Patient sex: M
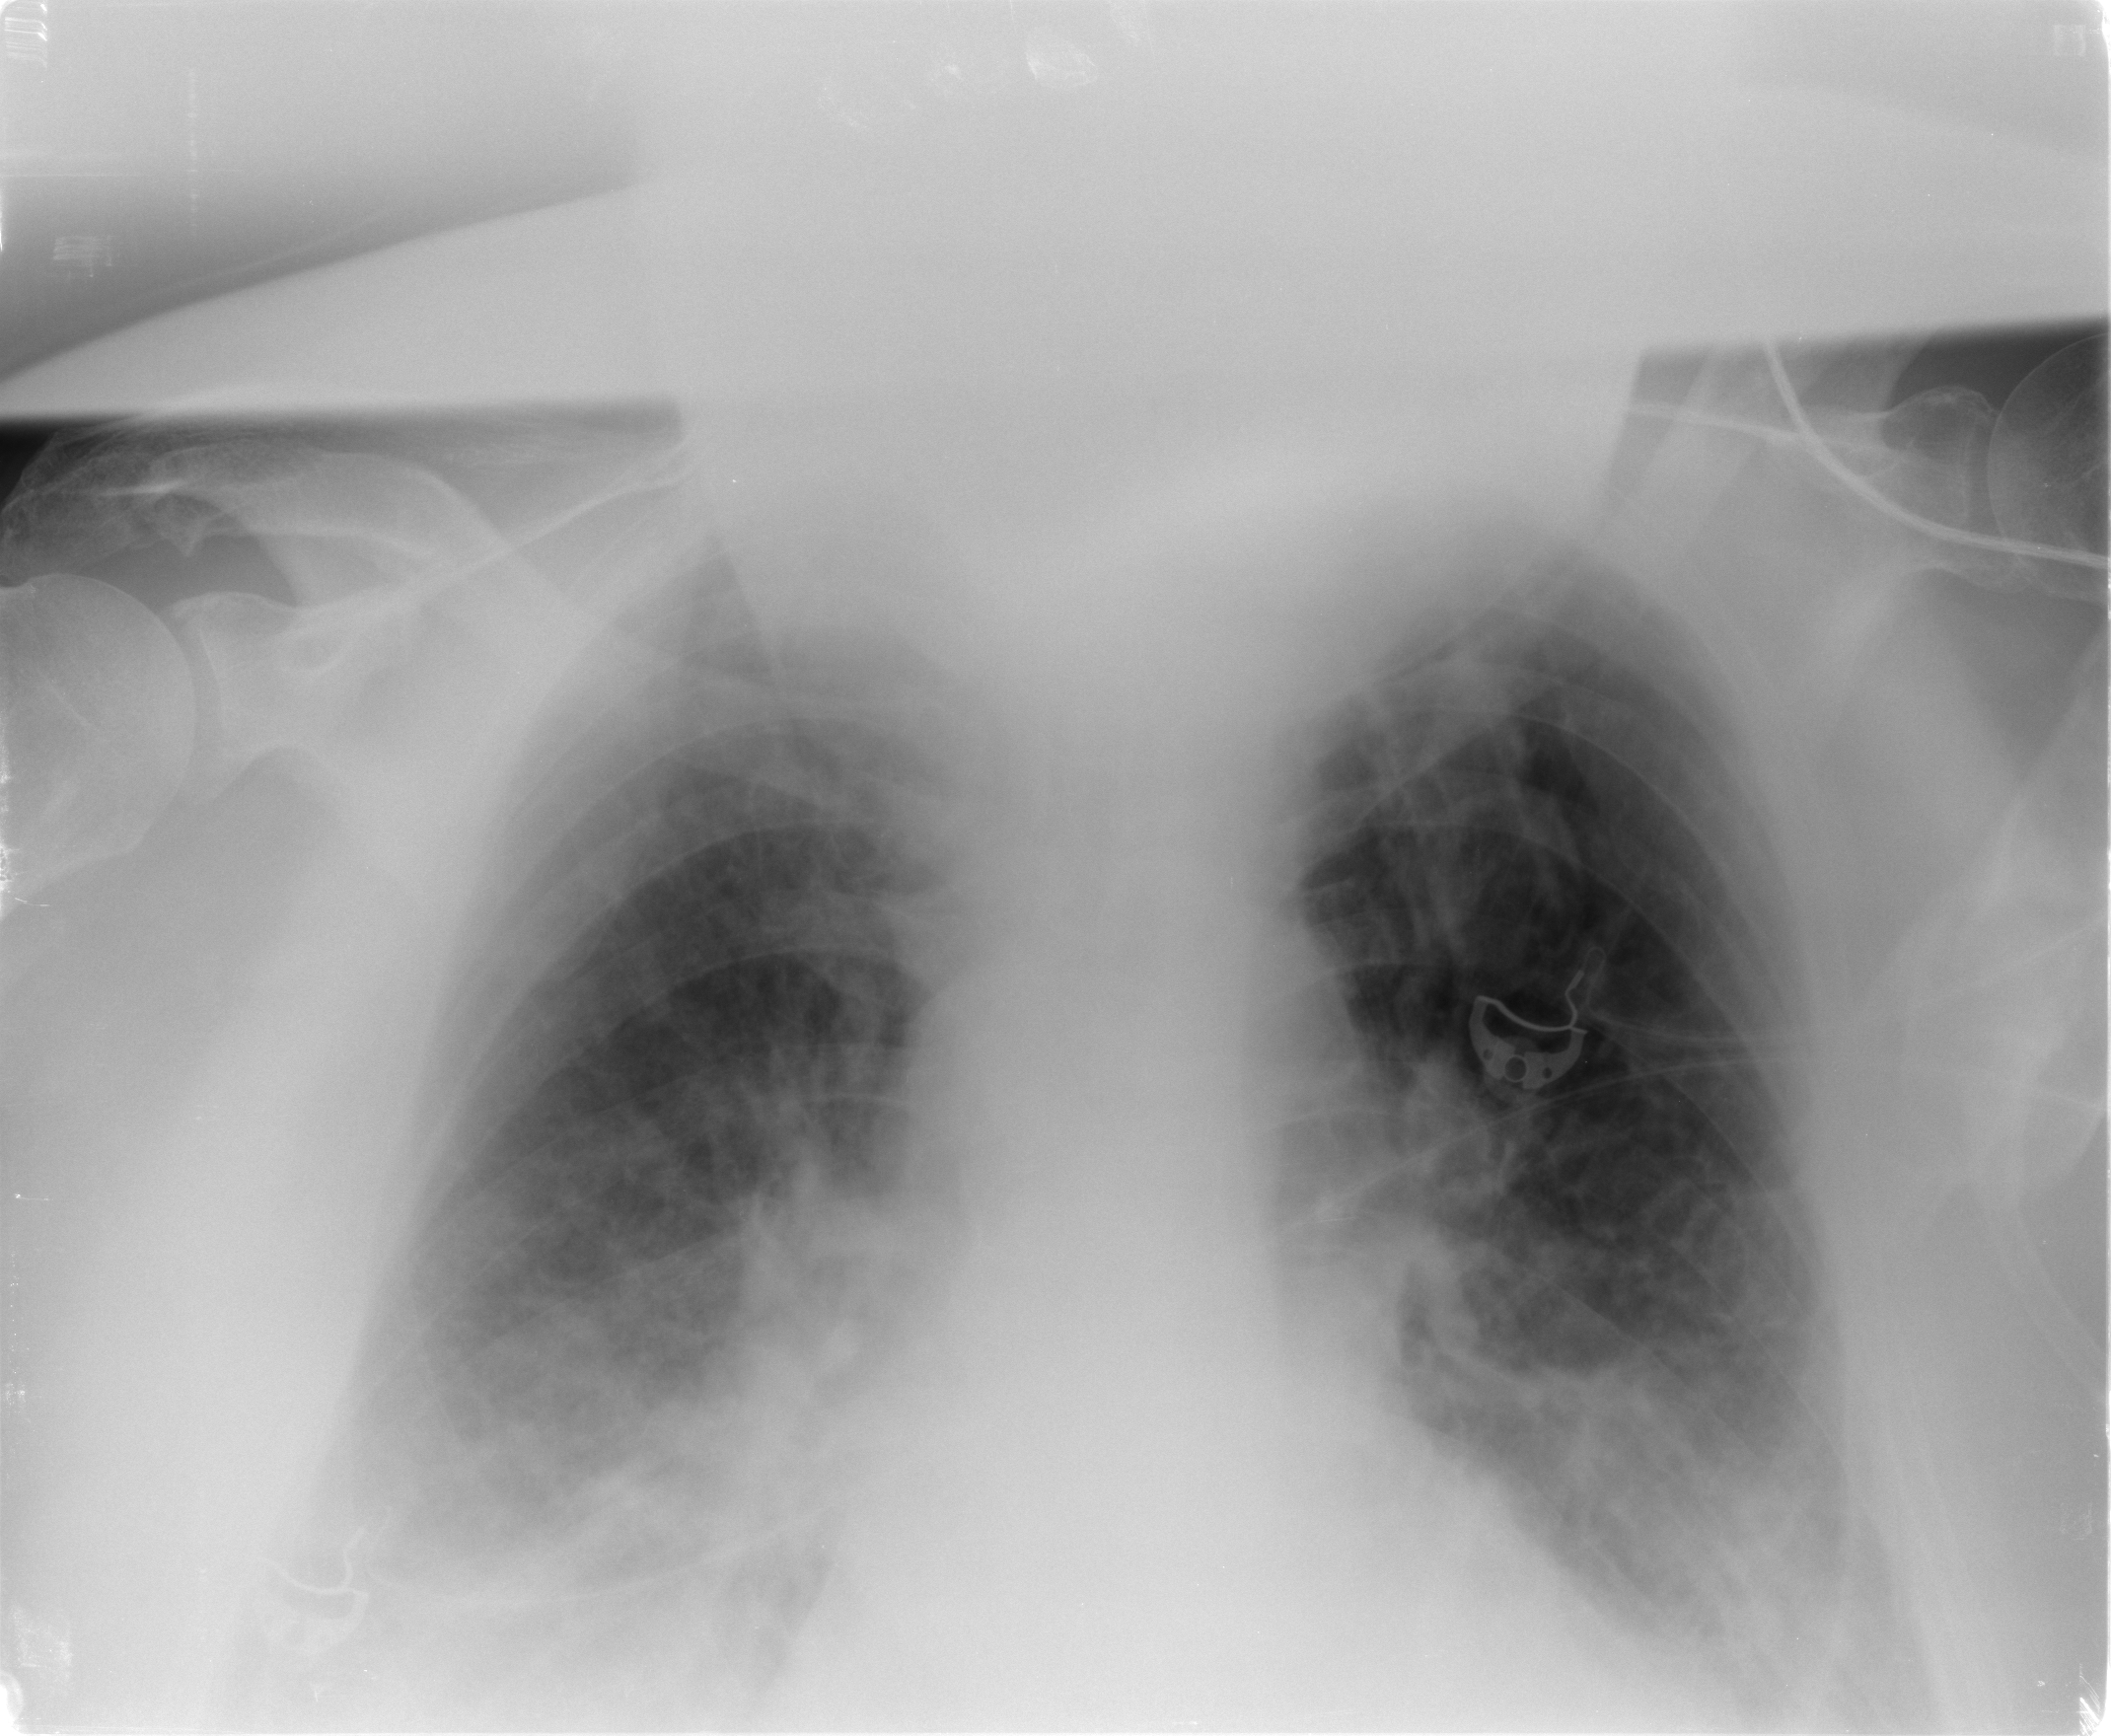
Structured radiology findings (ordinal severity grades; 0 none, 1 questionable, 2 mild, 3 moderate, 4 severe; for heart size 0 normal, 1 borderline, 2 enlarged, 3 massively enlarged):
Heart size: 2
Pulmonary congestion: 2
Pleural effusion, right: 2
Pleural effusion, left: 2
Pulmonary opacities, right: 2
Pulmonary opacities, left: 2
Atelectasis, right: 2
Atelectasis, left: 2